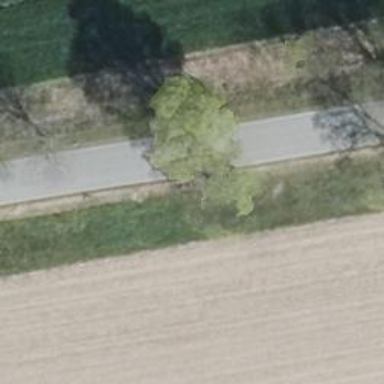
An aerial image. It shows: Deciduous broadleaved tree.